Aerial crown-view tile of a tropical tree (Barro Colorado Island, Panama), acquired 20240611:
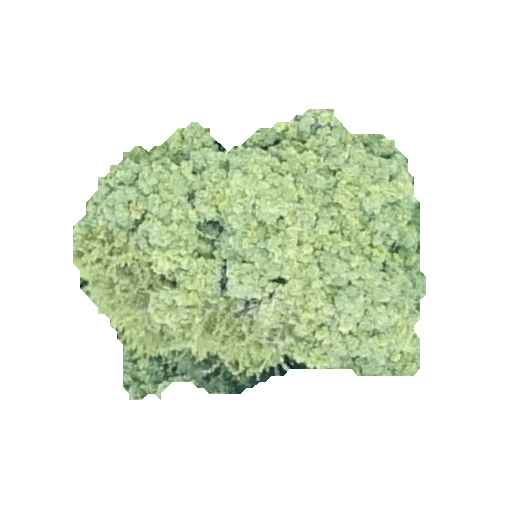
Species: Lonchocarpus heptaphyllus
GBIF accepted scientific name: Lonchocarpus heptaphyllus
Crown area: 121.885 m²